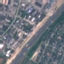
Label: Highway